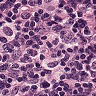
Metastatic tissue present: yes